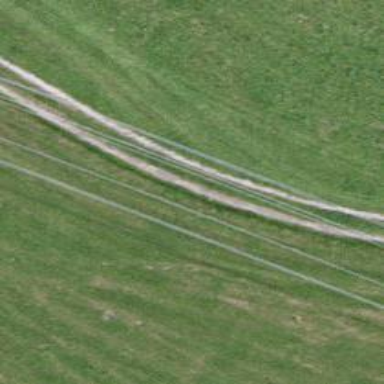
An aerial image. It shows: Gravel track.